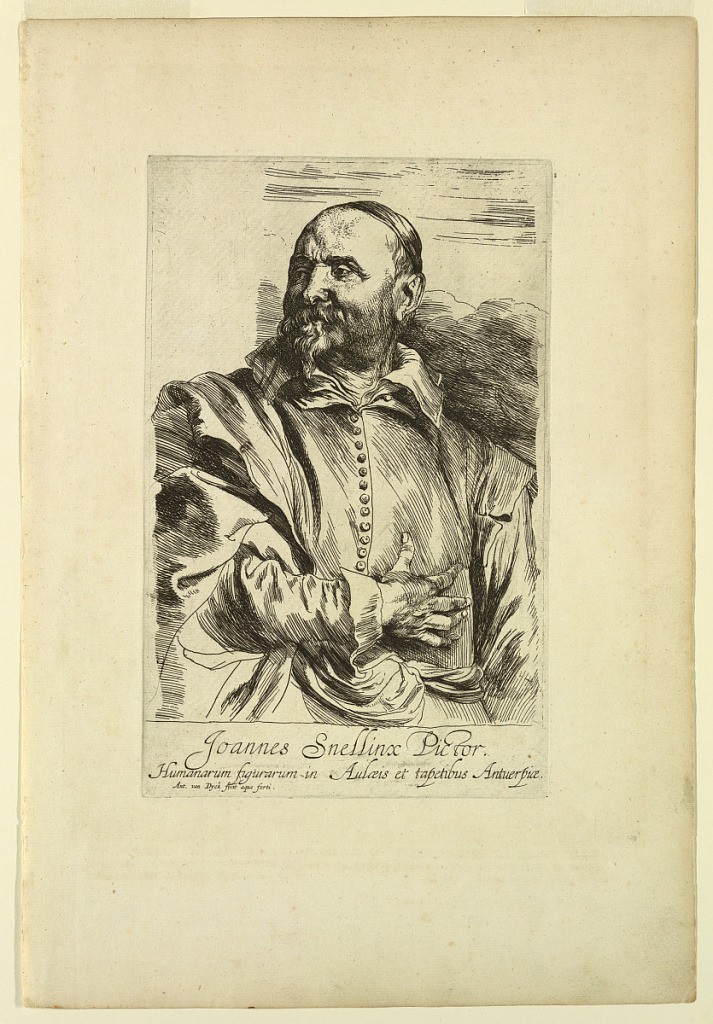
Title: Portrait of Jan Snellinck, from the Icones Principum Virorum
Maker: Anthony van Dyck, Netherlandish, 1599 – 1641
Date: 1660
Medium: Etching on paper in black ink
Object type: Print
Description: The body in three-quarter view to right, the head in three-quarter view to left. A portrait of an elderly man holds his right hand on his chest. Mountains are in the background.